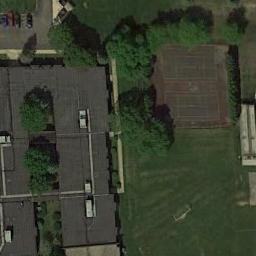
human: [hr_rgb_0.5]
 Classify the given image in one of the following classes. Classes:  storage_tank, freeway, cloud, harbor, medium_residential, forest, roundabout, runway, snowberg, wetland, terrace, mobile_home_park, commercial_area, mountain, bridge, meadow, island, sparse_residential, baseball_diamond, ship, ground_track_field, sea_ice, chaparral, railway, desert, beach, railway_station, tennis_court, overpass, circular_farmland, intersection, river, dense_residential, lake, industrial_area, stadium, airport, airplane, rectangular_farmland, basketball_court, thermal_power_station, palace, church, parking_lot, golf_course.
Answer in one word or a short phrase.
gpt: tennis_court